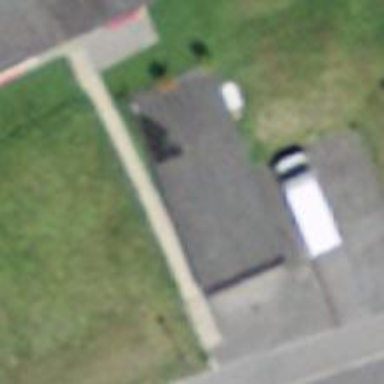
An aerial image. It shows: Garage building.